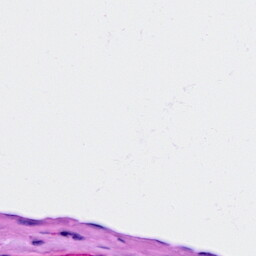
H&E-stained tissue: Ovarian